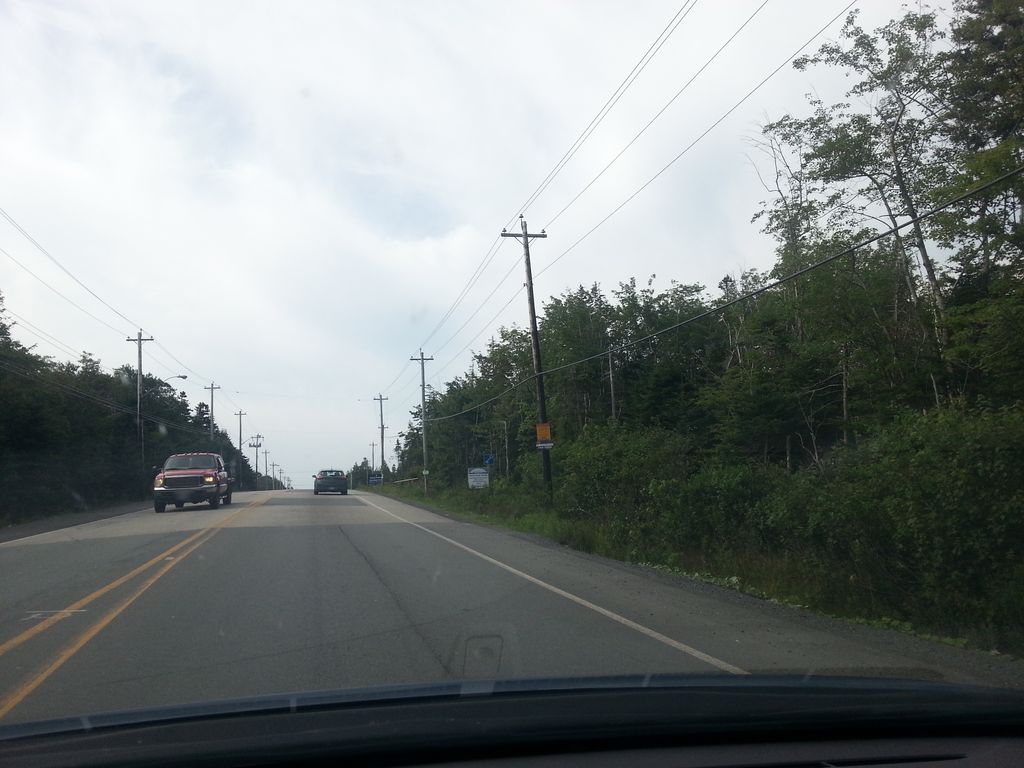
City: halifax